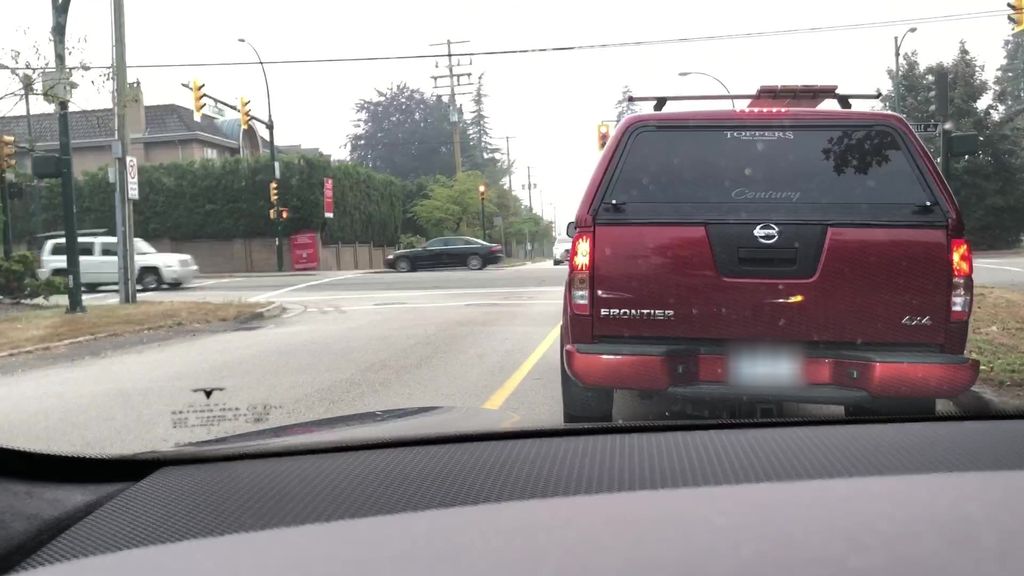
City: vancouver